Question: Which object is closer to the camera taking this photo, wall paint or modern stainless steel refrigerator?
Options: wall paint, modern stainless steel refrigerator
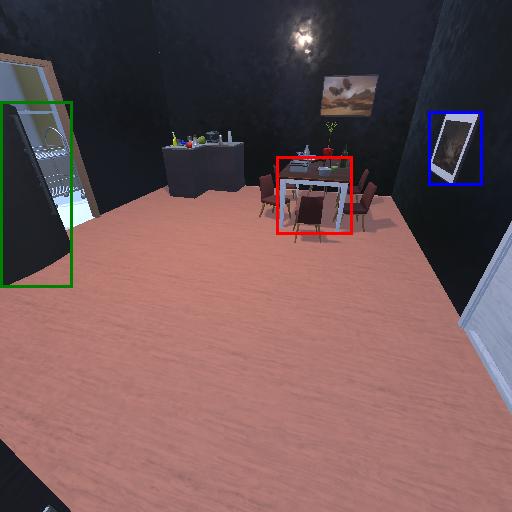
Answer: wall paint